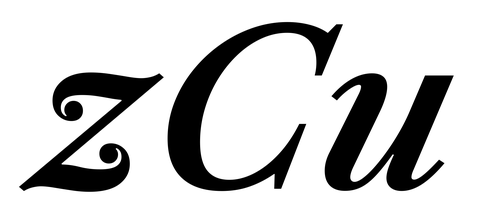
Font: LibreCaslonText-Italic_SemiBold_Italic